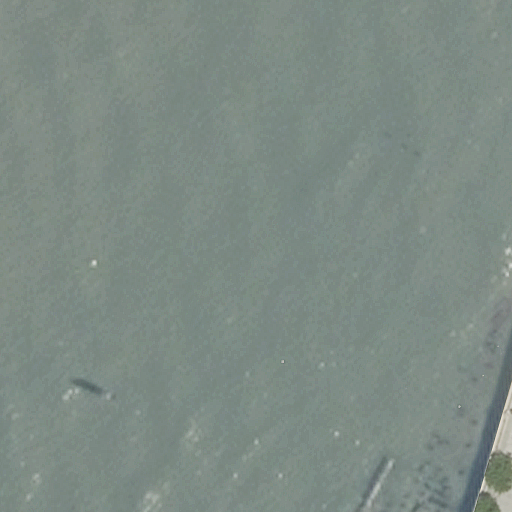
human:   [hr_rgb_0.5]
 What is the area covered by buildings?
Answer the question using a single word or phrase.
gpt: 0m2

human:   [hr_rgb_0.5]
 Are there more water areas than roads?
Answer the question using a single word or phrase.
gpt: no

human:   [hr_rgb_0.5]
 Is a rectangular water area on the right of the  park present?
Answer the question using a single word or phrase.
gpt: no

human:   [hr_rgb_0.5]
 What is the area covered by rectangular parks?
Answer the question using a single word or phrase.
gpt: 101m2

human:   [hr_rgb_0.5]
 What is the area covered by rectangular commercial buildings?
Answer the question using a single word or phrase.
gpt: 0m2

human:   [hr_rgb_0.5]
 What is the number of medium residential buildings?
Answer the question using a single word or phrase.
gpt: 0

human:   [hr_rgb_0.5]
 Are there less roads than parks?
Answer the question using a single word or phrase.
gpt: no

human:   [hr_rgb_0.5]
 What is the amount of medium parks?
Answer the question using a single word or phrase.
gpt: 1

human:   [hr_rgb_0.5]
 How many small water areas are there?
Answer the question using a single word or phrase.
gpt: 0

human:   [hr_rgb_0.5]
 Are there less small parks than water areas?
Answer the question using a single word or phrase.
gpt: yes

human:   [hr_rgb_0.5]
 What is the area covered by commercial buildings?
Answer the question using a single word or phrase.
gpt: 0m2

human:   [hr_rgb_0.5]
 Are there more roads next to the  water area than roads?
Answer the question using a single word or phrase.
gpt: no

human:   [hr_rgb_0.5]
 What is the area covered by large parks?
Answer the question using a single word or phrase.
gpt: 0m2

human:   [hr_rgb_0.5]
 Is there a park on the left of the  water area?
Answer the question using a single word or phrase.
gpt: no

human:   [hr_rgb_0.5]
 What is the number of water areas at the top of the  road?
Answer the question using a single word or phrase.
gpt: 0

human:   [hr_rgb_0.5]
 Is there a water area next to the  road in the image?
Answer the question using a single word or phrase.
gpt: yes

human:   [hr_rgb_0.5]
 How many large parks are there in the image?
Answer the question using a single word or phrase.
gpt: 0

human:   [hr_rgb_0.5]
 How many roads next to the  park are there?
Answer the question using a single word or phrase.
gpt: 1

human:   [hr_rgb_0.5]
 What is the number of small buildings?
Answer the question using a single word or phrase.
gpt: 0

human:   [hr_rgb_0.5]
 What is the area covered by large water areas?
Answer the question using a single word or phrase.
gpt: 10518m2

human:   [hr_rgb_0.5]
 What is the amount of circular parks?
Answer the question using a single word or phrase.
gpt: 0

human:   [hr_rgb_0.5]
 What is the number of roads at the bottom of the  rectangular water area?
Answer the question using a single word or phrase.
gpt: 1

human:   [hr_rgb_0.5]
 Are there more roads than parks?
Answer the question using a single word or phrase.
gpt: no

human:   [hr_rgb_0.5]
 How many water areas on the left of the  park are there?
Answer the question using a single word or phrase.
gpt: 0

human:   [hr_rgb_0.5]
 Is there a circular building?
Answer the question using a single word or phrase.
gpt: no

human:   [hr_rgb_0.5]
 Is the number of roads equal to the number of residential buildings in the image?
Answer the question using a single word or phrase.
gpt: no

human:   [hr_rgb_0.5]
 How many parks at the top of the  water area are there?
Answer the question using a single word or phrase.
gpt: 0

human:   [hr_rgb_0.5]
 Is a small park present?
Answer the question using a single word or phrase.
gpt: no

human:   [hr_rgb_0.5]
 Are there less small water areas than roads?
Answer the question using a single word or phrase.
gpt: yes

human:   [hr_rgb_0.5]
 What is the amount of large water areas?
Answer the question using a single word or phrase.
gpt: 1

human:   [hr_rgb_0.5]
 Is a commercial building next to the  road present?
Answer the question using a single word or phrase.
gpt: no

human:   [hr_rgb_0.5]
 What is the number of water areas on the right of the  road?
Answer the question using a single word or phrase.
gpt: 0

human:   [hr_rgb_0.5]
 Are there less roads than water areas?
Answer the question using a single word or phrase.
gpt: no

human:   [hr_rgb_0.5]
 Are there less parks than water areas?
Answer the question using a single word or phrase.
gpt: no

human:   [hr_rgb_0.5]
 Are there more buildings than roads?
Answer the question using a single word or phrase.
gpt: no

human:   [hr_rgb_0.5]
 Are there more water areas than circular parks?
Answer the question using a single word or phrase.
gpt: yes